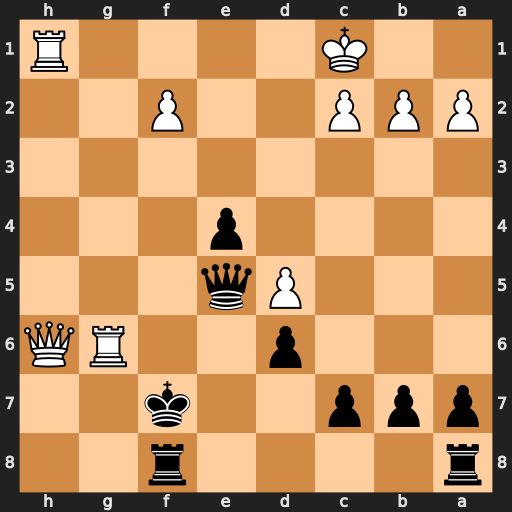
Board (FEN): r4r2/ppp2k2/3p2RQ/3Pq3/4p3/8/PPP2P2/2K4R
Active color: b
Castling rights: -
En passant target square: -
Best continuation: Rh8 Rg7+ Qxg7